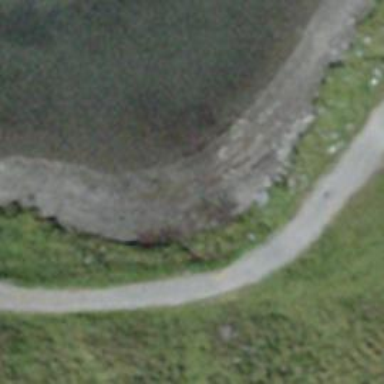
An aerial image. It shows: Gravel path.